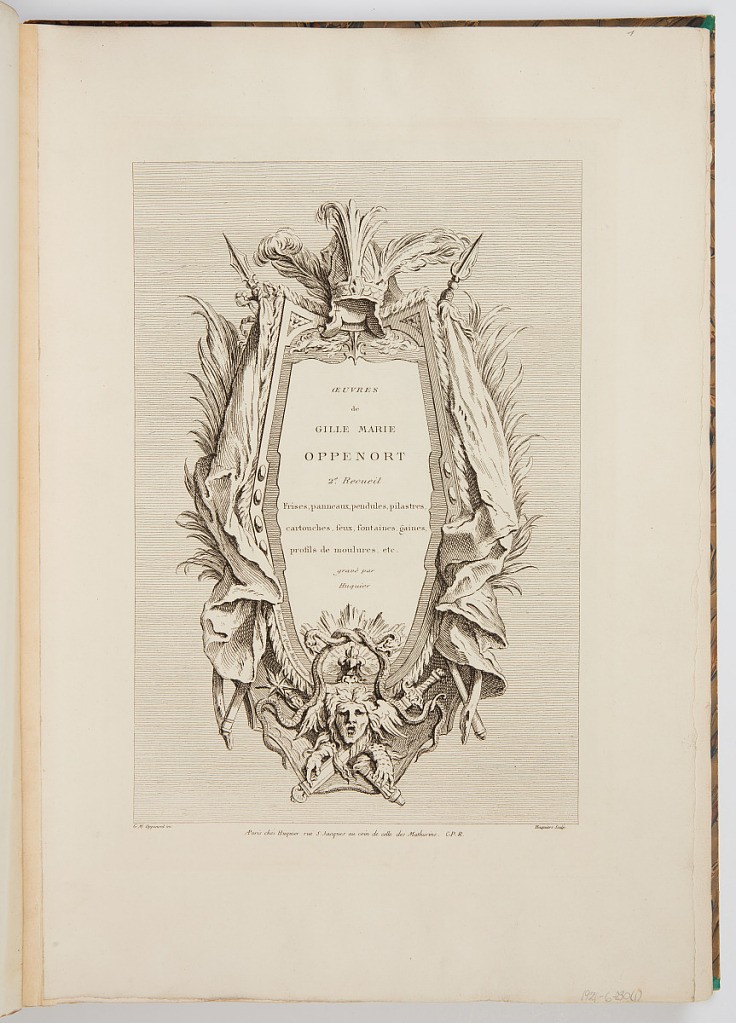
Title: Title Page
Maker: Gilles-Marie Oppenord, French, 1672–1742
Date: ca. 1900
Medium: Photomechanical print
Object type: Bound print
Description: Cartouche with a plumed helmet and spears at top, and a mascarons with crossed swords and intertwined snakes at the bottom. The title of the series is printed in the center. The plate is signed.